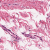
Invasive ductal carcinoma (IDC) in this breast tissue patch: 0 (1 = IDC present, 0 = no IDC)